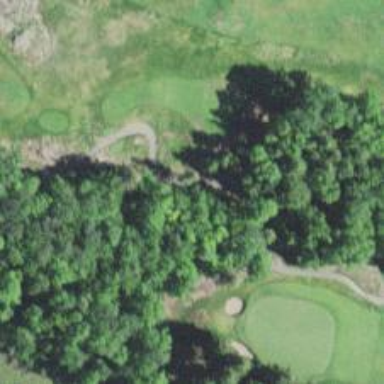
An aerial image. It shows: Asphalt path used as golf cart path.